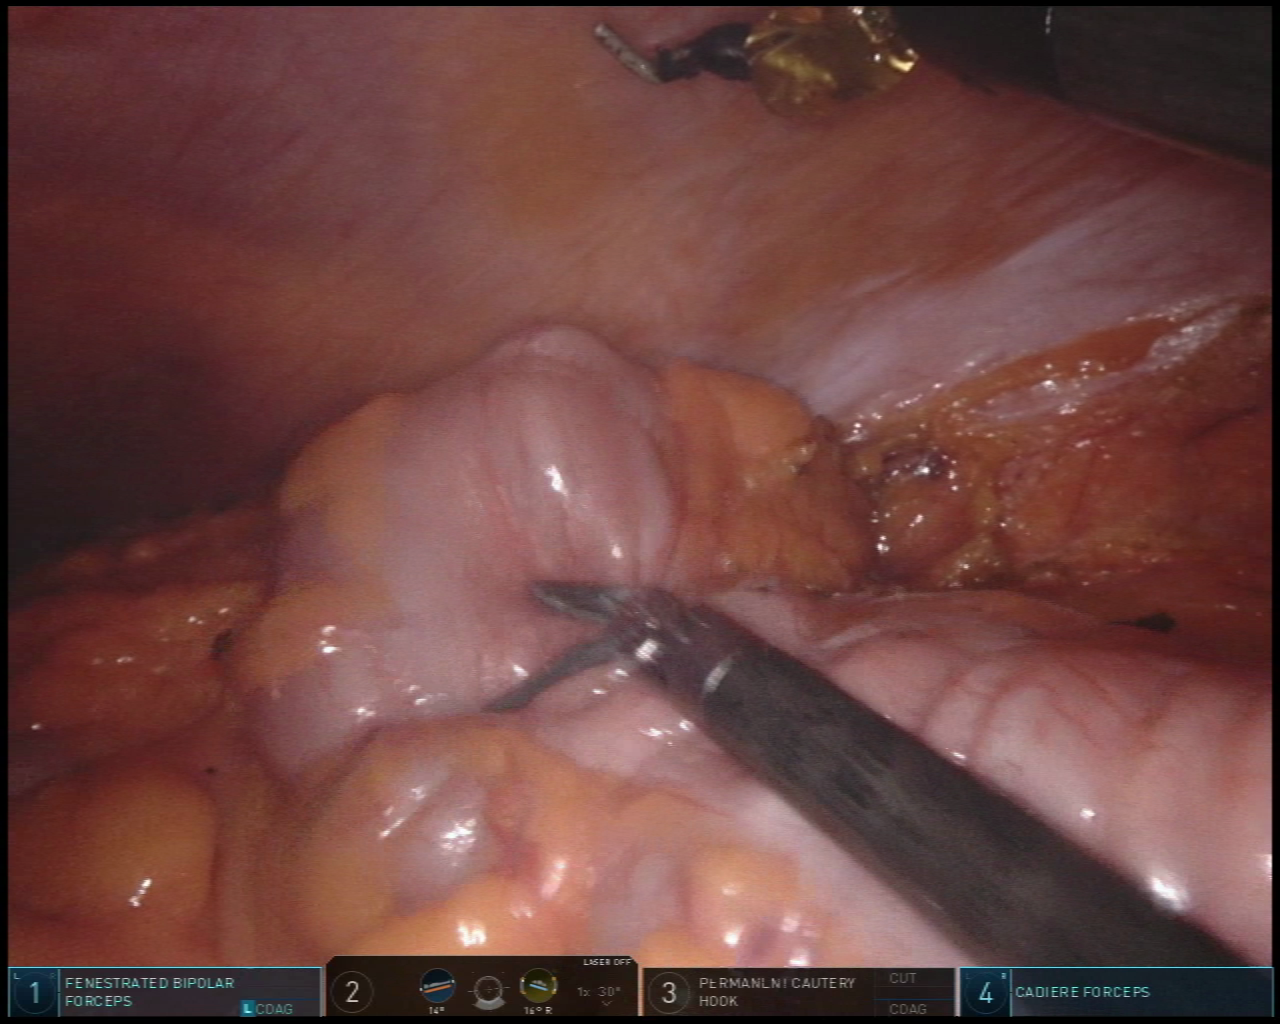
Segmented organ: colon
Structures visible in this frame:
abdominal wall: yes
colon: yes
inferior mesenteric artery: no
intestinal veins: no
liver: no
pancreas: no
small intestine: no
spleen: no
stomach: no
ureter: no
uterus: no
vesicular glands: no